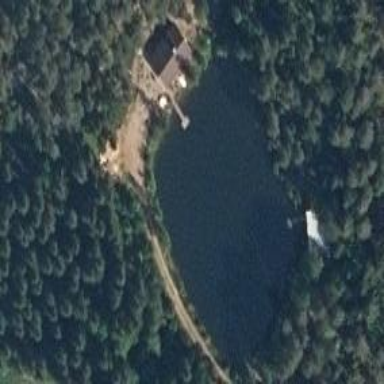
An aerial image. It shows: Peaceful pond surrounded by nature.